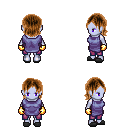
a pixel art fantasy rpg character, female body template, dark elf, purple skin, chain tabard jacket, magenta pants, brown long bangs hairstyle, gold gloves, gray slippers, four views (front, back, left, right), 2x2 character sprite sheet, small pixel art, hard edges, no anti-aliasing